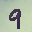
Label: 9